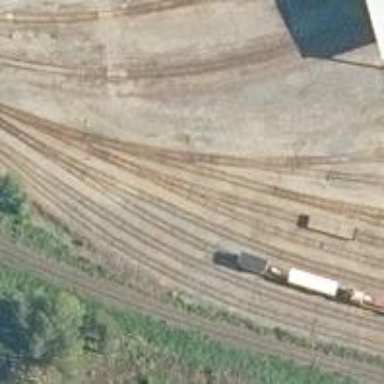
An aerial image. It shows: Rail spur service.